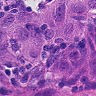
Metastatic tissue present: yes